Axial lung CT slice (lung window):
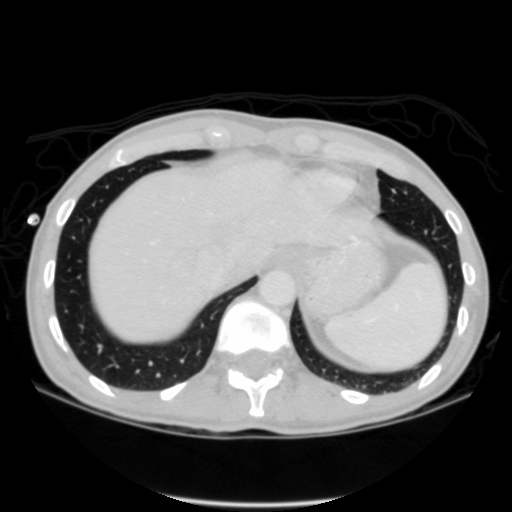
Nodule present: no